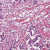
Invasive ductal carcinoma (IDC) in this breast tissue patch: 1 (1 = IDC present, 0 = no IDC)